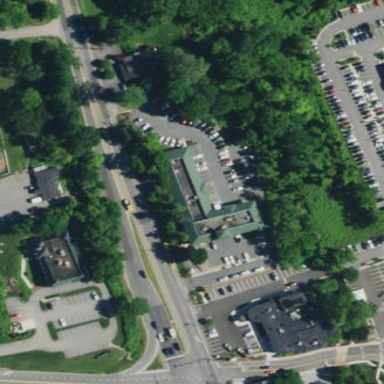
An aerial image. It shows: Commercial building.